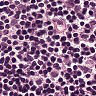
Metastatic tissue present: no